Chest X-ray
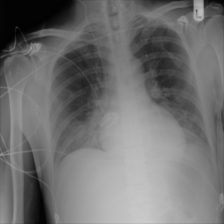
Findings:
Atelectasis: negative
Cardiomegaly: negative
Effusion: positive
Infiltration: negative
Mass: negative
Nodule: negative
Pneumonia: negative
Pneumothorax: negative
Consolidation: negative
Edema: negative
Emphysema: negative
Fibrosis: negative
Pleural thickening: negative
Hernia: negative